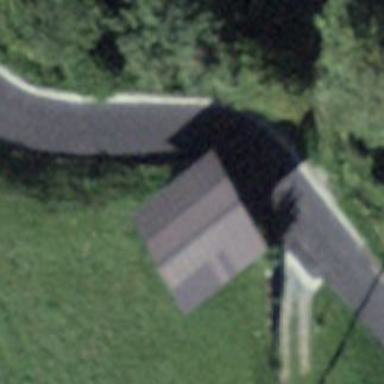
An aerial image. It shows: Cabin.